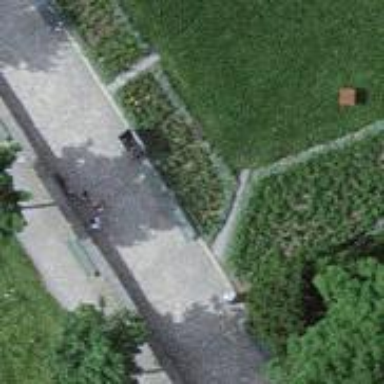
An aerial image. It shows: Bench for seating.